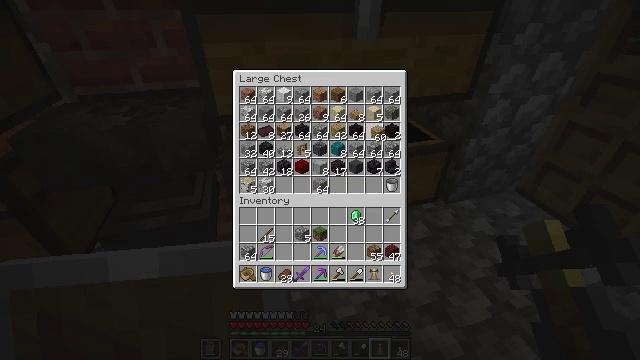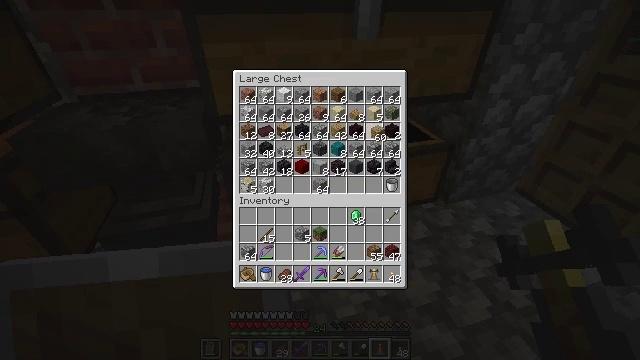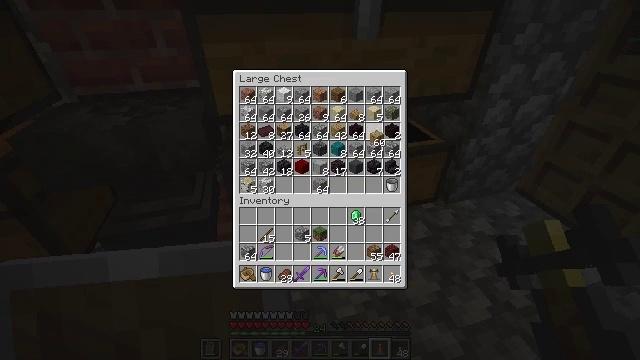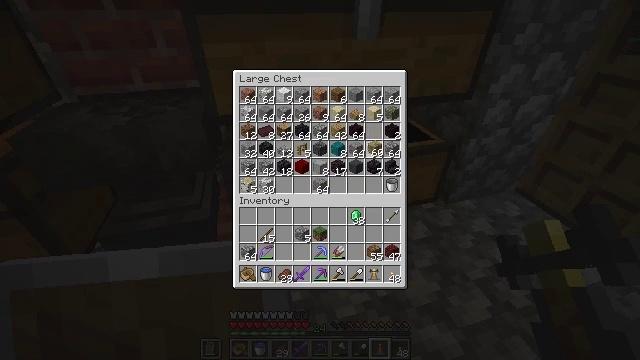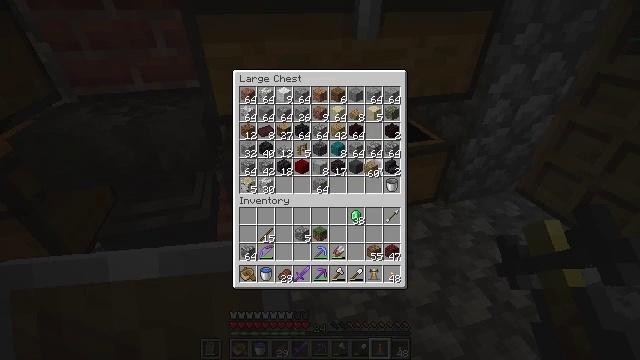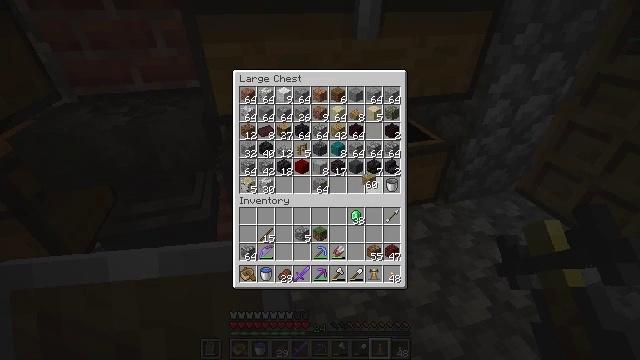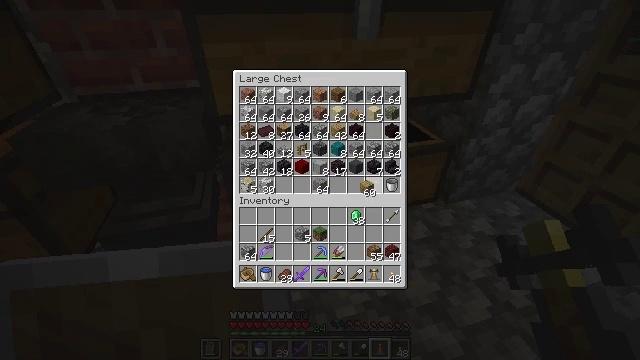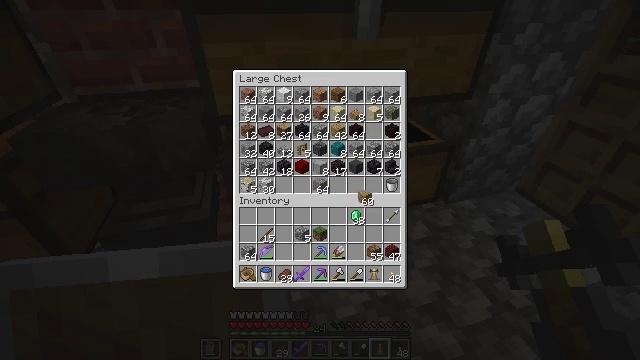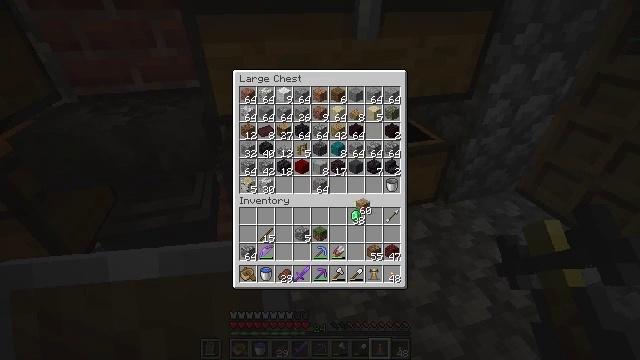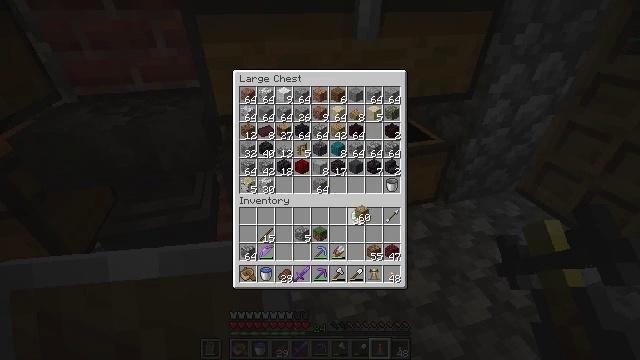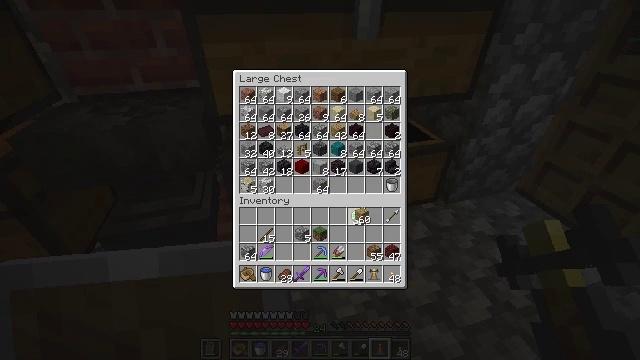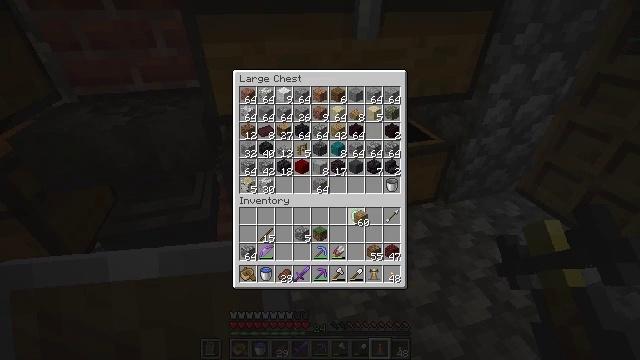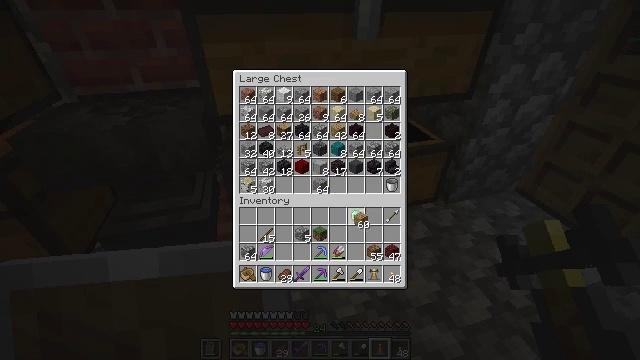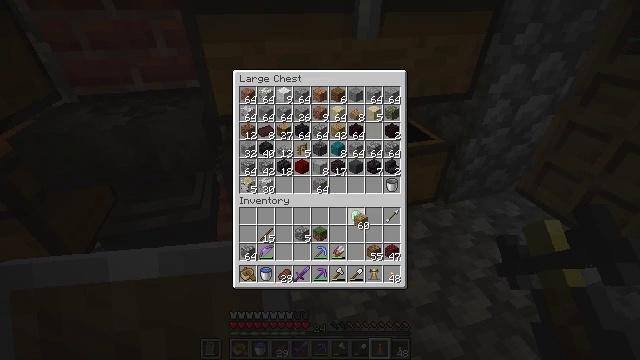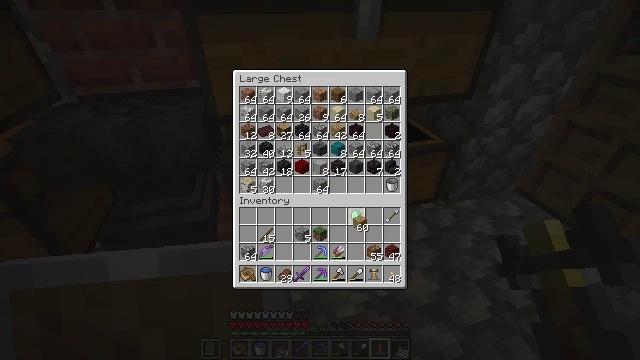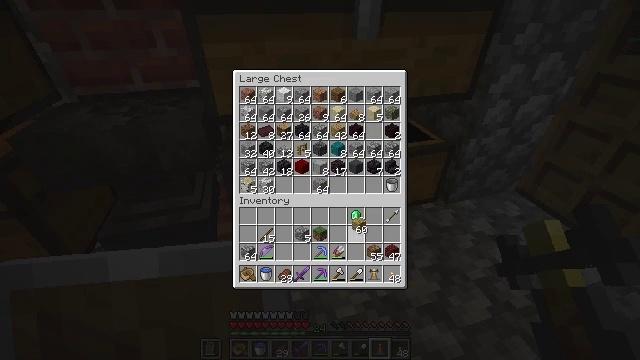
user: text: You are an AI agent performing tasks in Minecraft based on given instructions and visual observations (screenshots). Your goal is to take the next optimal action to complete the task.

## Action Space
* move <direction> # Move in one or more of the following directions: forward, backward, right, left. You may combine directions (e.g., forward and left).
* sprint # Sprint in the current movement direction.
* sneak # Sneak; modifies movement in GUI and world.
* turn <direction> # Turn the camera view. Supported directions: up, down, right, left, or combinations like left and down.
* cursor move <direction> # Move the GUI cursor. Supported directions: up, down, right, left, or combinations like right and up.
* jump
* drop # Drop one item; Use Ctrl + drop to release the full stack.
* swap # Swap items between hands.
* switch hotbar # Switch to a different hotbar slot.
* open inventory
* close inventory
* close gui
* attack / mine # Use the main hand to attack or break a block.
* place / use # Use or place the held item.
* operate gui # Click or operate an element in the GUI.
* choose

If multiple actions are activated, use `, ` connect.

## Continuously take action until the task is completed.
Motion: motion action
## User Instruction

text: Create a fletching table using wood planks and flint.
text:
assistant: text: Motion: attack / mine
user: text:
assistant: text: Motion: no_op
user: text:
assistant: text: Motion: turn down
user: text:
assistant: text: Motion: turn down
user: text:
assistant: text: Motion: turn down
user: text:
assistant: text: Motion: turn down
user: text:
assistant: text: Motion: turn down
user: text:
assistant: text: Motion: turn down
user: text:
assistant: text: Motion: no_op
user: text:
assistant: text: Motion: no_op
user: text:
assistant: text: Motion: no_op
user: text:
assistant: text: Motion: no_op
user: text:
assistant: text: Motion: no_op
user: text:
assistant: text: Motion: no_op
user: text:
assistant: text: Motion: no_op
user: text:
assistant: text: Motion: no_op
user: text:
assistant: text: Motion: no_op
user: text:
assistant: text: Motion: no_op
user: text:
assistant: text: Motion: no_op
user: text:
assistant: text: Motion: no_op
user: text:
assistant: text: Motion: use / place
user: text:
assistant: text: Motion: use / place
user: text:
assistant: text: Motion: use / place
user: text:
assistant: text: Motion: no_op
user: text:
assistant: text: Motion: no_op
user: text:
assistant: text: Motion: no_op
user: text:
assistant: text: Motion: no_op
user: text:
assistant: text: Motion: no_op
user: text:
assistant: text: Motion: use / place
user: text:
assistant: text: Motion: use / place